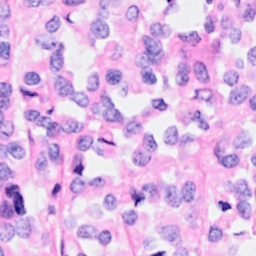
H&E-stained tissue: Breast